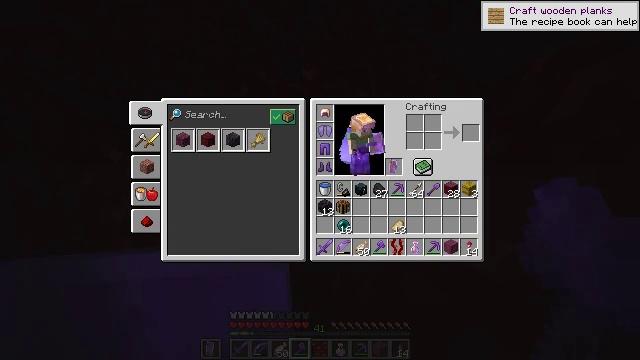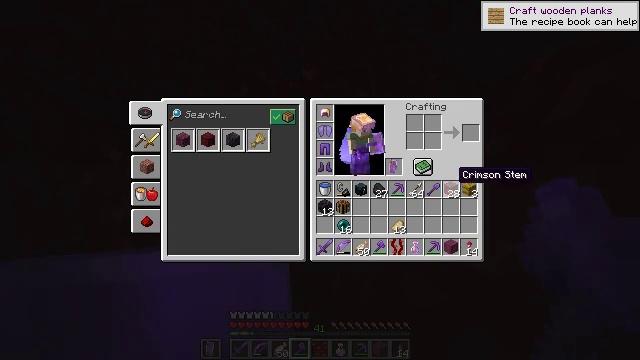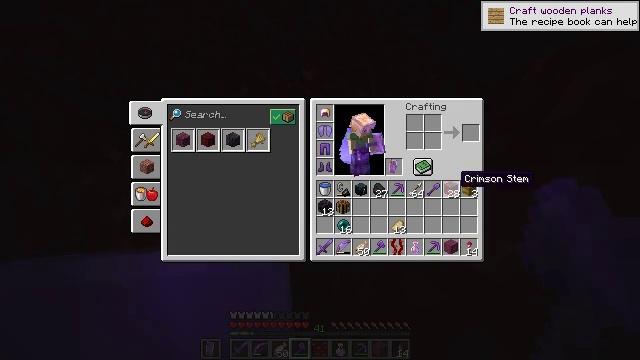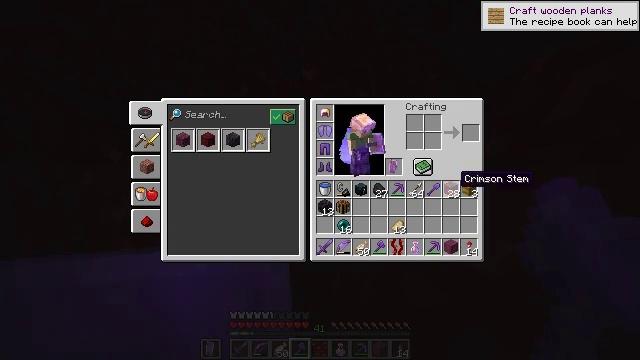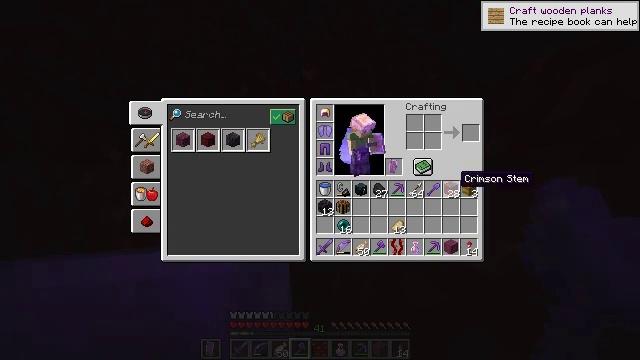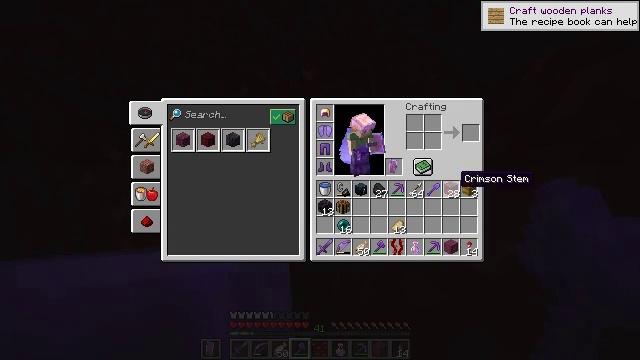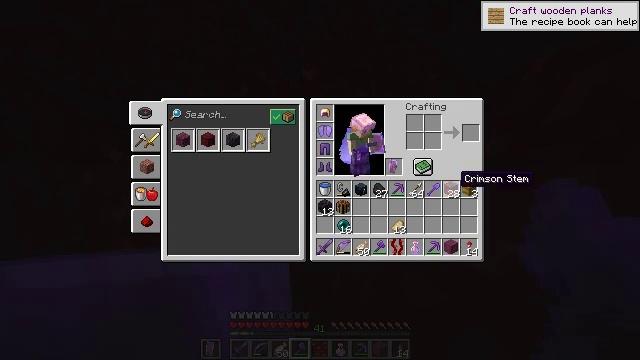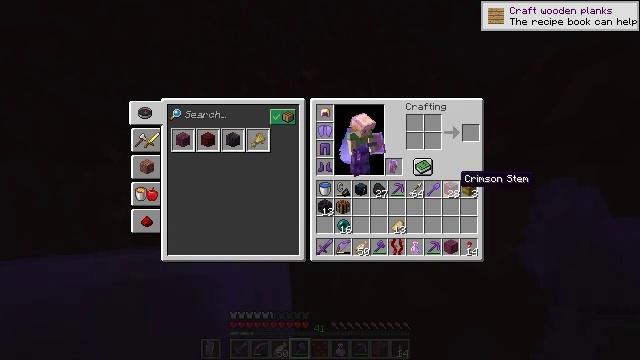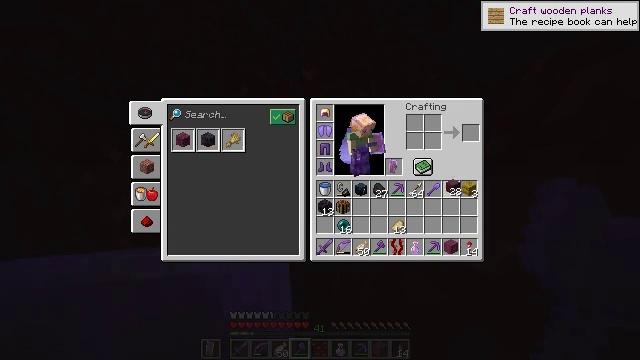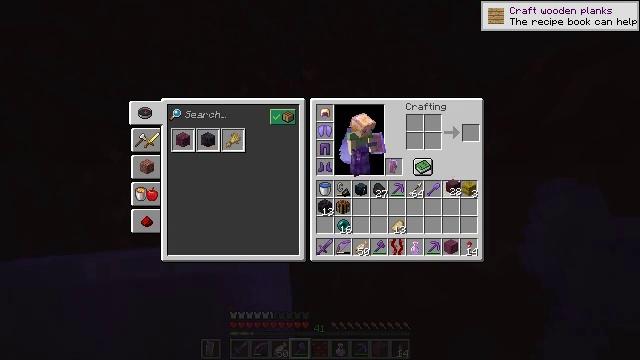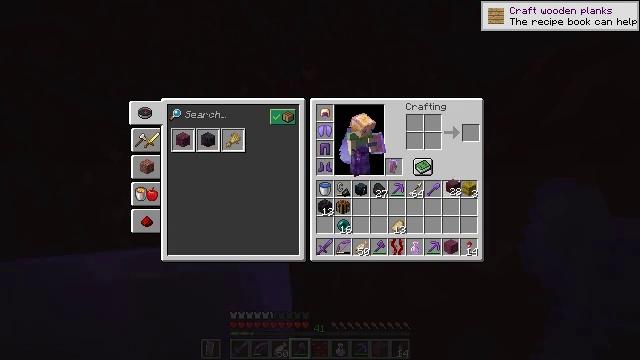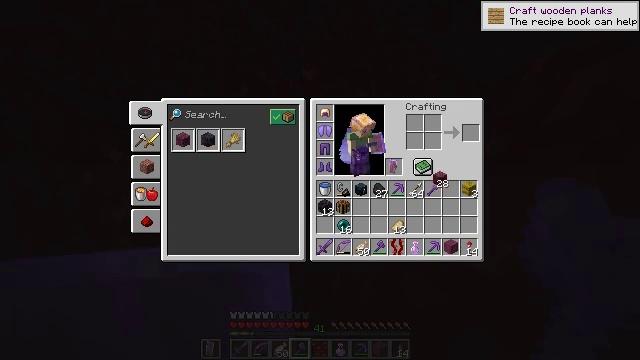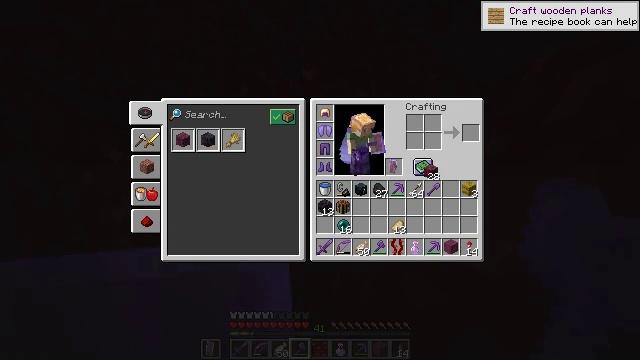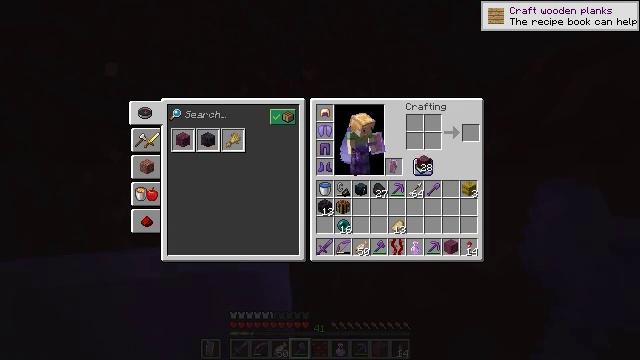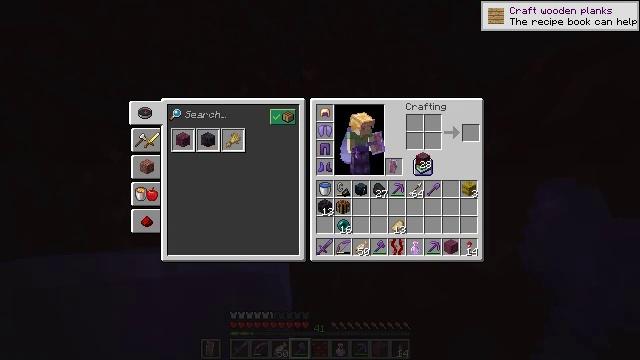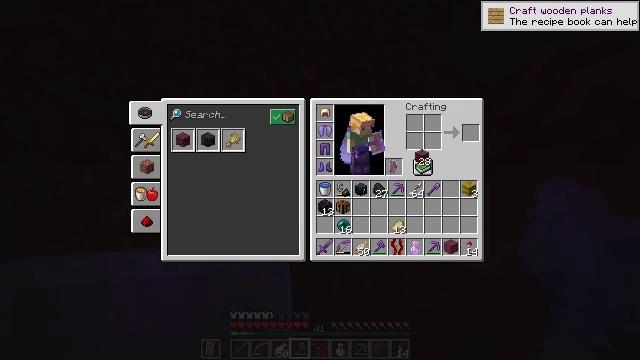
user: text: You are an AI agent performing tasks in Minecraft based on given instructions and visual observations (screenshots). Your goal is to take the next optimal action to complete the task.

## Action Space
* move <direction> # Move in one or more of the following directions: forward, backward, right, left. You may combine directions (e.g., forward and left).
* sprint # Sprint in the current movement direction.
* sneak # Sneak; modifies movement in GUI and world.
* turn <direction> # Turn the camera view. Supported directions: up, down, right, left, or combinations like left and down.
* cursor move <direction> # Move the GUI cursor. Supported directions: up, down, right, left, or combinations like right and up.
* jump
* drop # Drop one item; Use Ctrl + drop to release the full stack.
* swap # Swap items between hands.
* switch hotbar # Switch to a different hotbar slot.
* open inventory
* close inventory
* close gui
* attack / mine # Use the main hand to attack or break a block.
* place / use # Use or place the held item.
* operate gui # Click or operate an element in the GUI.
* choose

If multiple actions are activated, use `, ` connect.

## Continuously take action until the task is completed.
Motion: motion action
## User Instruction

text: Craft crimson planks.
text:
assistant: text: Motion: turn down
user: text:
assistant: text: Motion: no_op
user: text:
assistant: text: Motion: no_op
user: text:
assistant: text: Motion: no_op
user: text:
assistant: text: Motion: no_op
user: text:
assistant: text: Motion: no_op
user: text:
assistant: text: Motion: no_op
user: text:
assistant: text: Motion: attack / mine
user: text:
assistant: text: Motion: attack / mine
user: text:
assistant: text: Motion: attack / mine
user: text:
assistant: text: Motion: turn left and up
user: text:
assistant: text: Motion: turn left and up
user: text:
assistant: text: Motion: turn left and up
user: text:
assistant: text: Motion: no_op
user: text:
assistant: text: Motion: no_op
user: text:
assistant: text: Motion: no_op
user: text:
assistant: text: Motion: no_op
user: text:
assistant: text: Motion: no_op
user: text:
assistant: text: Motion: no_op
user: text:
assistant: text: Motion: turn up
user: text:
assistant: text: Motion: turn up
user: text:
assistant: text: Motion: no_op
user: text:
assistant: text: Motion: no_op
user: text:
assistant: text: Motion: no_op
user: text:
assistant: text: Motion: no_op
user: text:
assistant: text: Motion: no_op
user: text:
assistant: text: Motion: no_op
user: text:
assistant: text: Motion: no_op
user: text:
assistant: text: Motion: no_op
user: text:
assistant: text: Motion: no_op